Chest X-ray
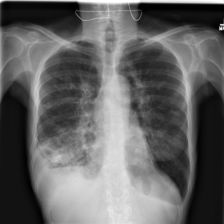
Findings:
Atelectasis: negative
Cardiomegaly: negative
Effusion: positive
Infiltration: positive
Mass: negative
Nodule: positive
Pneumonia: negative
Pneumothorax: negative
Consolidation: negative
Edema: negative
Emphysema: negative
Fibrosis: negative
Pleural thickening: negative
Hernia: negative